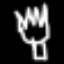
Label: fork